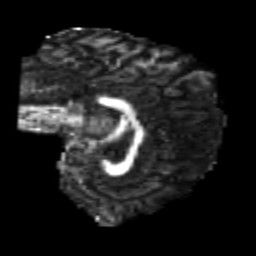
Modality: FA
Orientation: sagittal
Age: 20
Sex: male
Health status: healthy
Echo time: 0.074 s